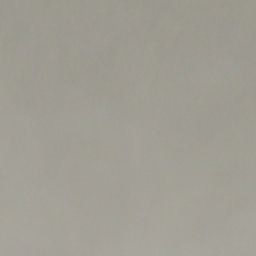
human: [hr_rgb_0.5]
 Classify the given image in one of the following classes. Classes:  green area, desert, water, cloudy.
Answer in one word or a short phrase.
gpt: cloudy